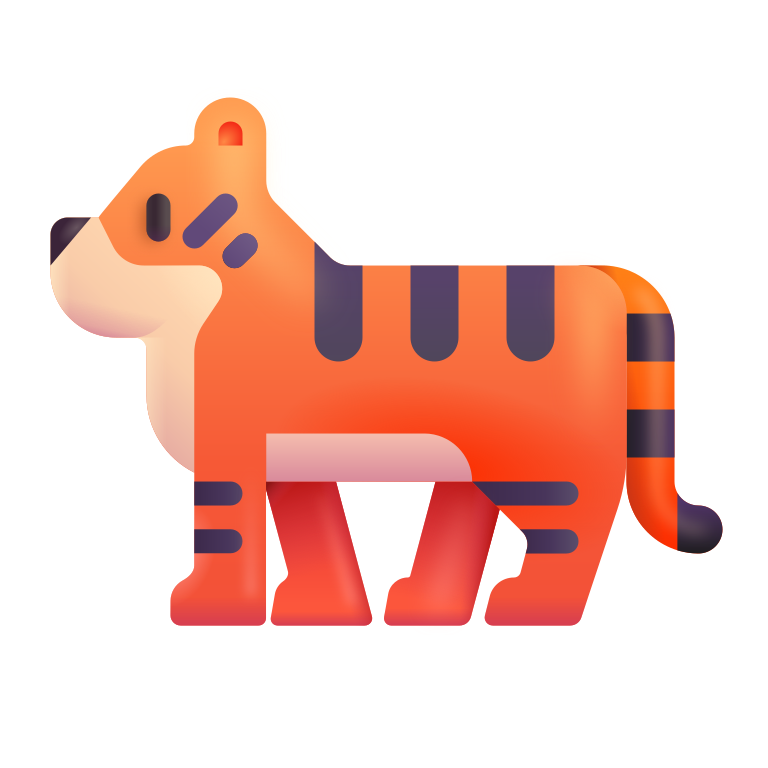
tiger color